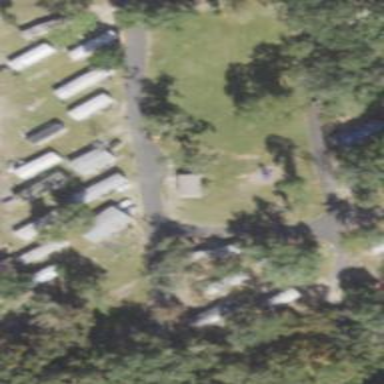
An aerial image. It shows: Residential area designated as trailer park.